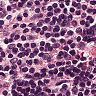
Metastatic tissue present: no